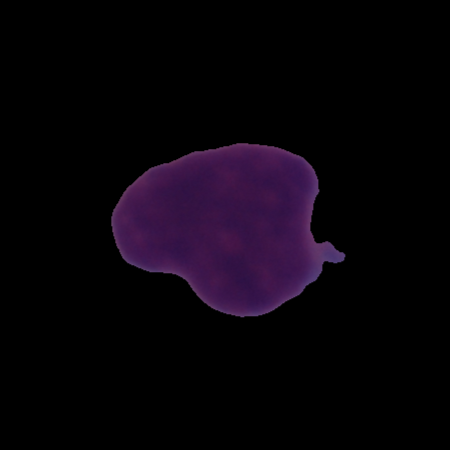
Label: cancer